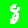
Digit: 8